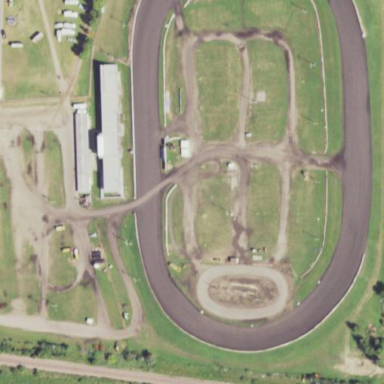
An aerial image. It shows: Motor sport raceway.